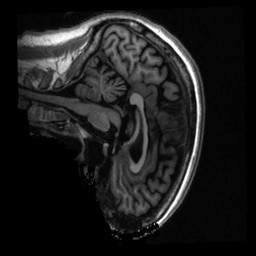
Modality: T1w
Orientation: sagittal